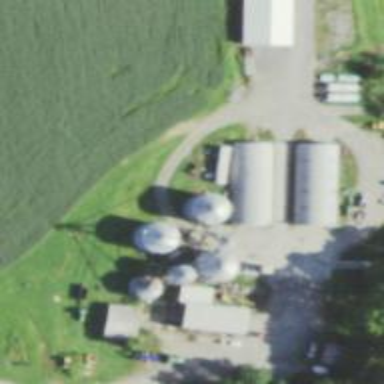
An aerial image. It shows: Silo.